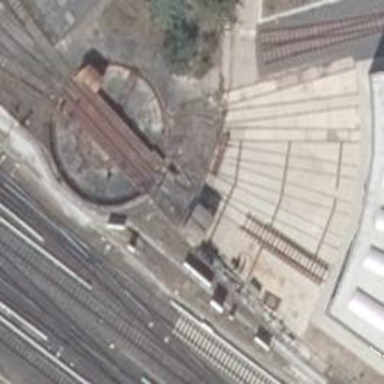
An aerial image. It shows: Abandoned railway yard.